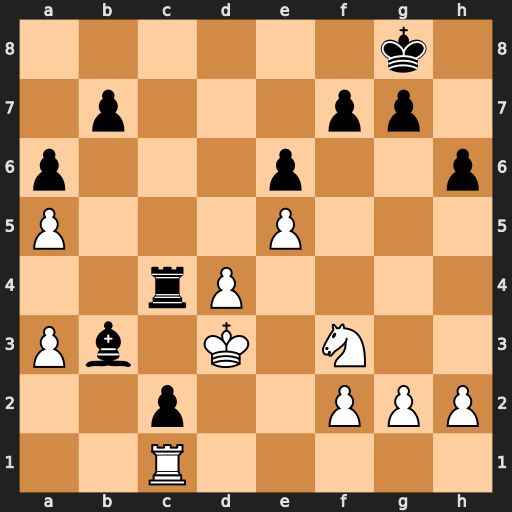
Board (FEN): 6k1/1p3pp1/p3p2p/P3P3/2rP4/Pb1K1N2/2p2PPP/2R5
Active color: w
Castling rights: -
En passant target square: -
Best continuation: Nd2 Rc6 Nxb3